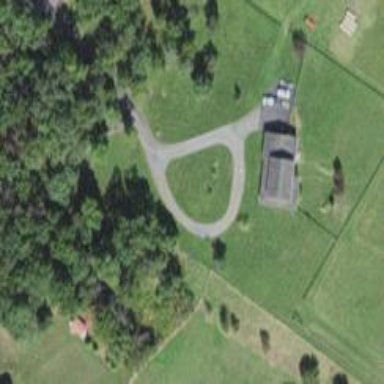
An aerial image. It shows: Driveway leading to service road.